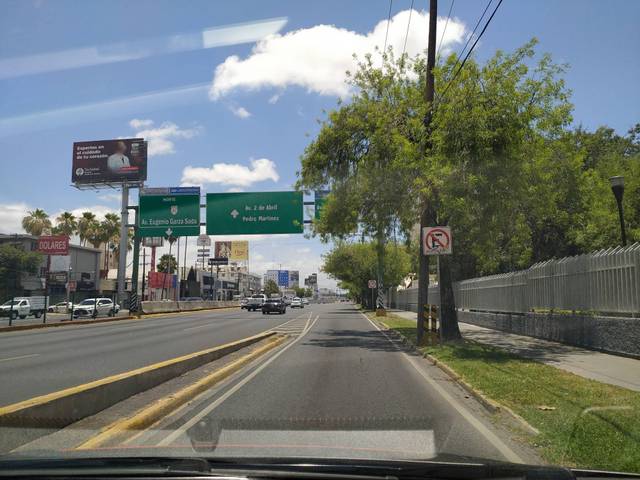
Region: Mexico
Coordinates: 25.649, -100.291